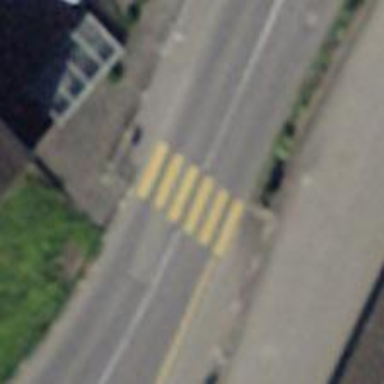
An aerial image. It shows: Zebra crossing on the road.